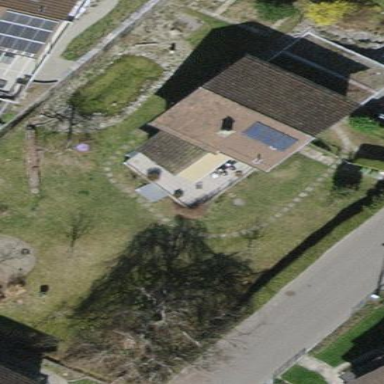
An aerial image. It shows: Detached building with gabled roof.